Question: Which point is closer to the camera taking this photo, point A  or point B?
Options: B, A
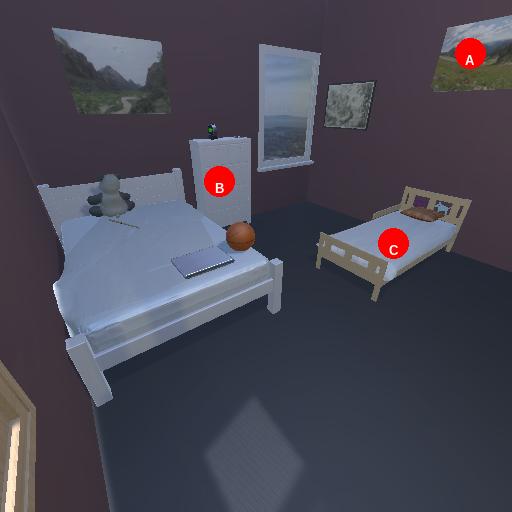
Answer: B